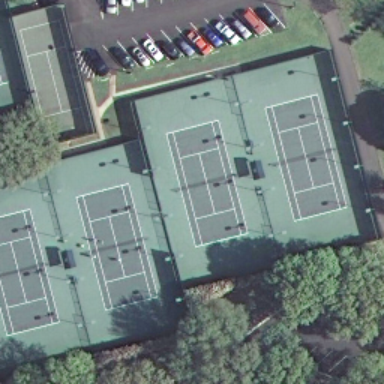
Some tennis courts arranged neatly with some plants surrounded .